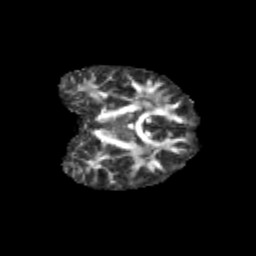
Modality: FA
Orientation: coronal
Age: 10
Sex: male
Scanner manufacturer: siemens
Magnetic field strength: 3 T
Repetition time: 3.8 s
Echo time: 0.07 s